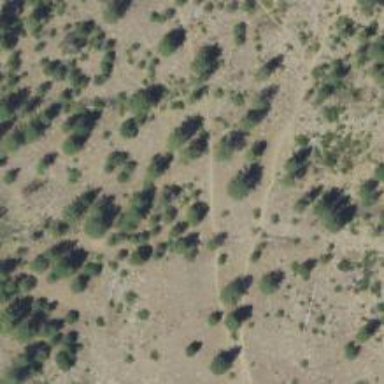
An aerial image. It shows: Path.